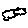
Label: cloud